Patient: sex F, age 86
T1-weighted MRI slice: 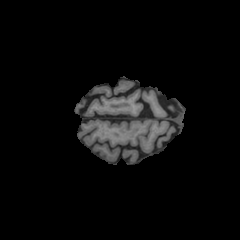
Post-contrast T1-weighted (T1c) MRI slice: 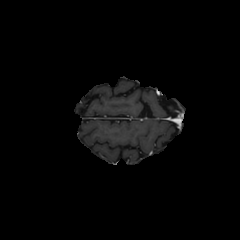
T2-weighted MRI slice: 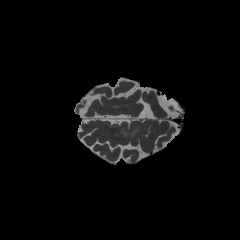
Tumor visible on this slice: no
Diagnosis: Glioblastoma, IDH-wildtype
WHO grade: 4